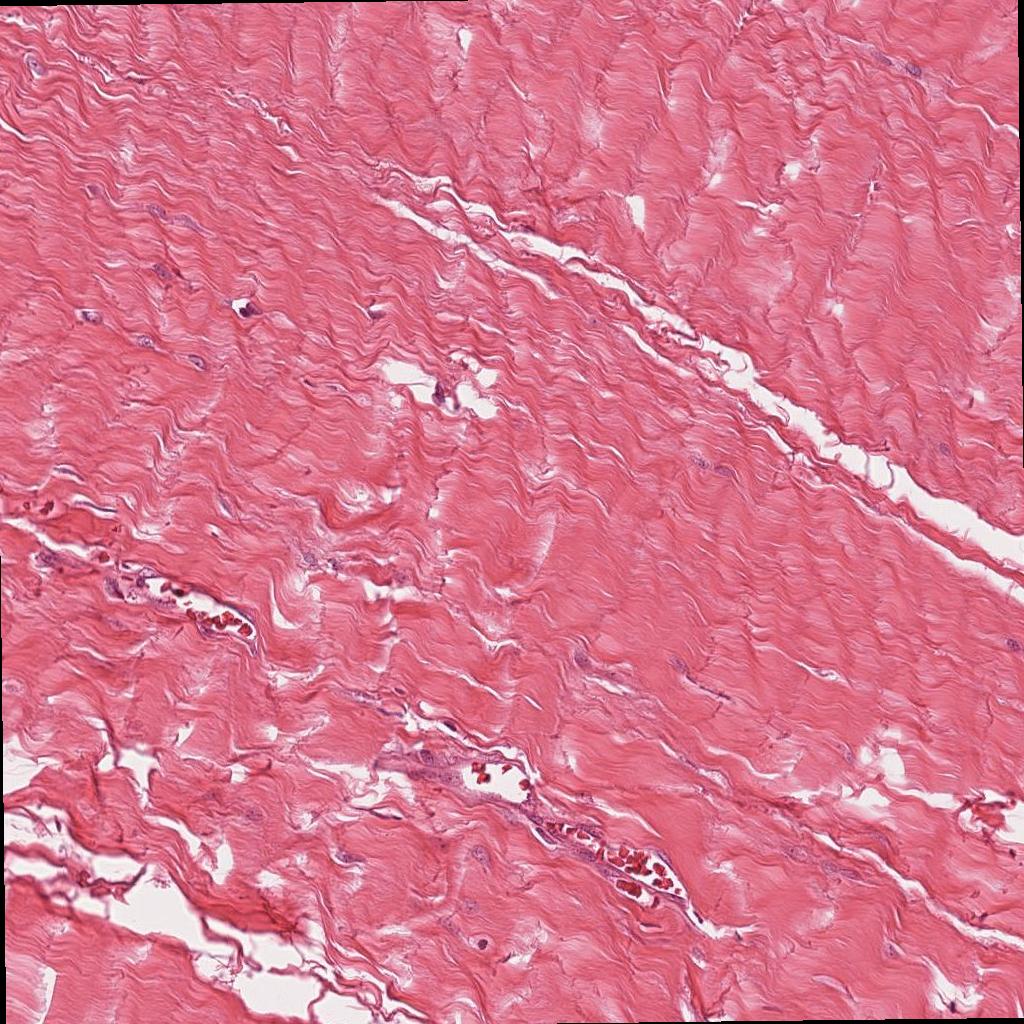
Label: Non-Tumor